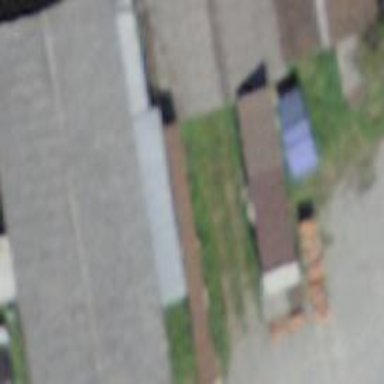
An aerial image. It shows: Barn.